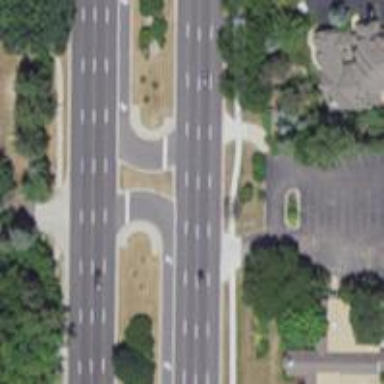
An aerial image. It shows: Primary link road with asphalt surface.